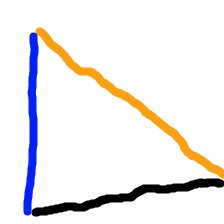
Shape: triangle